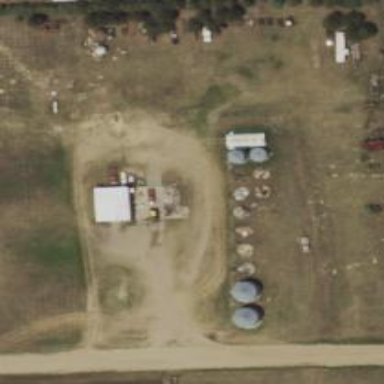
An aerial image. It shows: Silo.